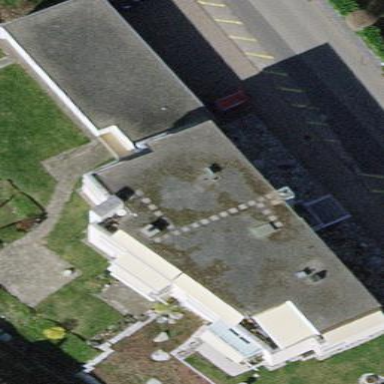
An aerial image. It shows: Building with flat roof.